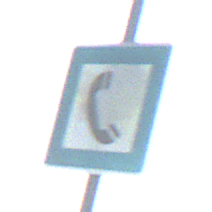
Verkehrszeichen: Fernsprecher
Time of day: MorningAfternoon
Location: Outdoor (Special)
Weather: Clear
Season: NotSpecified
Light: Natural